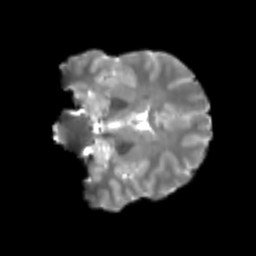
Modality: T2w
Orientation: coronal
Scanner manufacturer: siemens
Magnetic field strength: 3 T
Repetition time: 4 s
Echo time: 0.0594 s